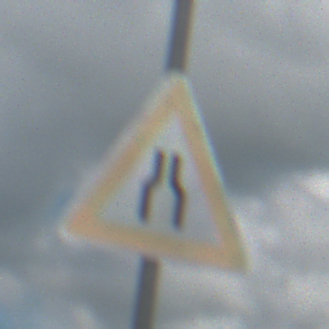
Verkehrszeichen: VerengteFahrbahn
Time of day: Midday
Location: Outdoor (Nature)
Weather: PartlyCloudy
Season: NotSpecified
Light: Natural